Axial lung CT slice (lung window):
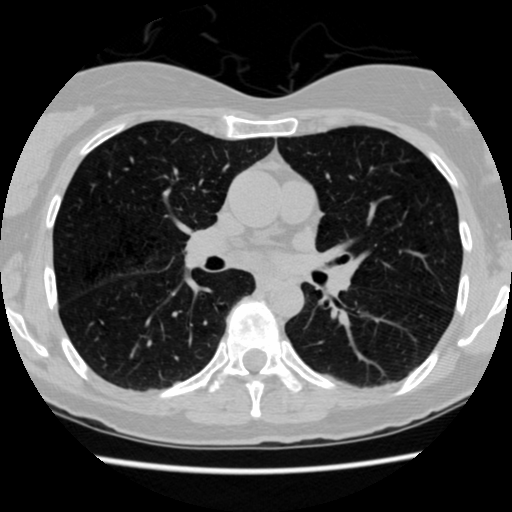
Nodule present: no